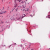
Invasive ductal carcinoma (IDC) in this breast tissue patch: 0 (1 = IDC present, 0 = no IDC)